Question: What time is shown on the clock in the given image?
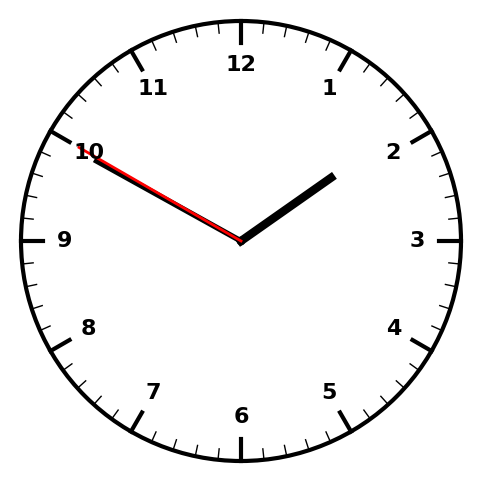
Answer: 01:49:50